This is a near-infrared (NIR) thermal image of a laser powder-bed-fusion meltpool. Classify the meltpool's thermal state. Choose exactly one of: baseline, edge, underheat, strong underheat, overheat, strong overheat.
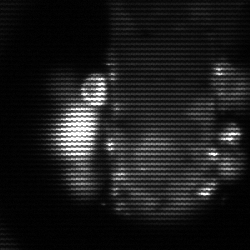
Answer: strong underheat